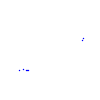
Particle: proton